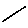
Label: line